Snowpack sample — Snodgrass Mountain, Crested Butte, Colorado (2/4/25, 12:06 PM MST)
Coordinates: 38.923, -106.968
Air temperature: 35 °F
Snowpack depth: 80 cm
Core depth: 10 cm
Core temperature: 32 °F
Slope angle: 14°, slope face: 78°
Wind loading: low
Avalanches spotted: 0
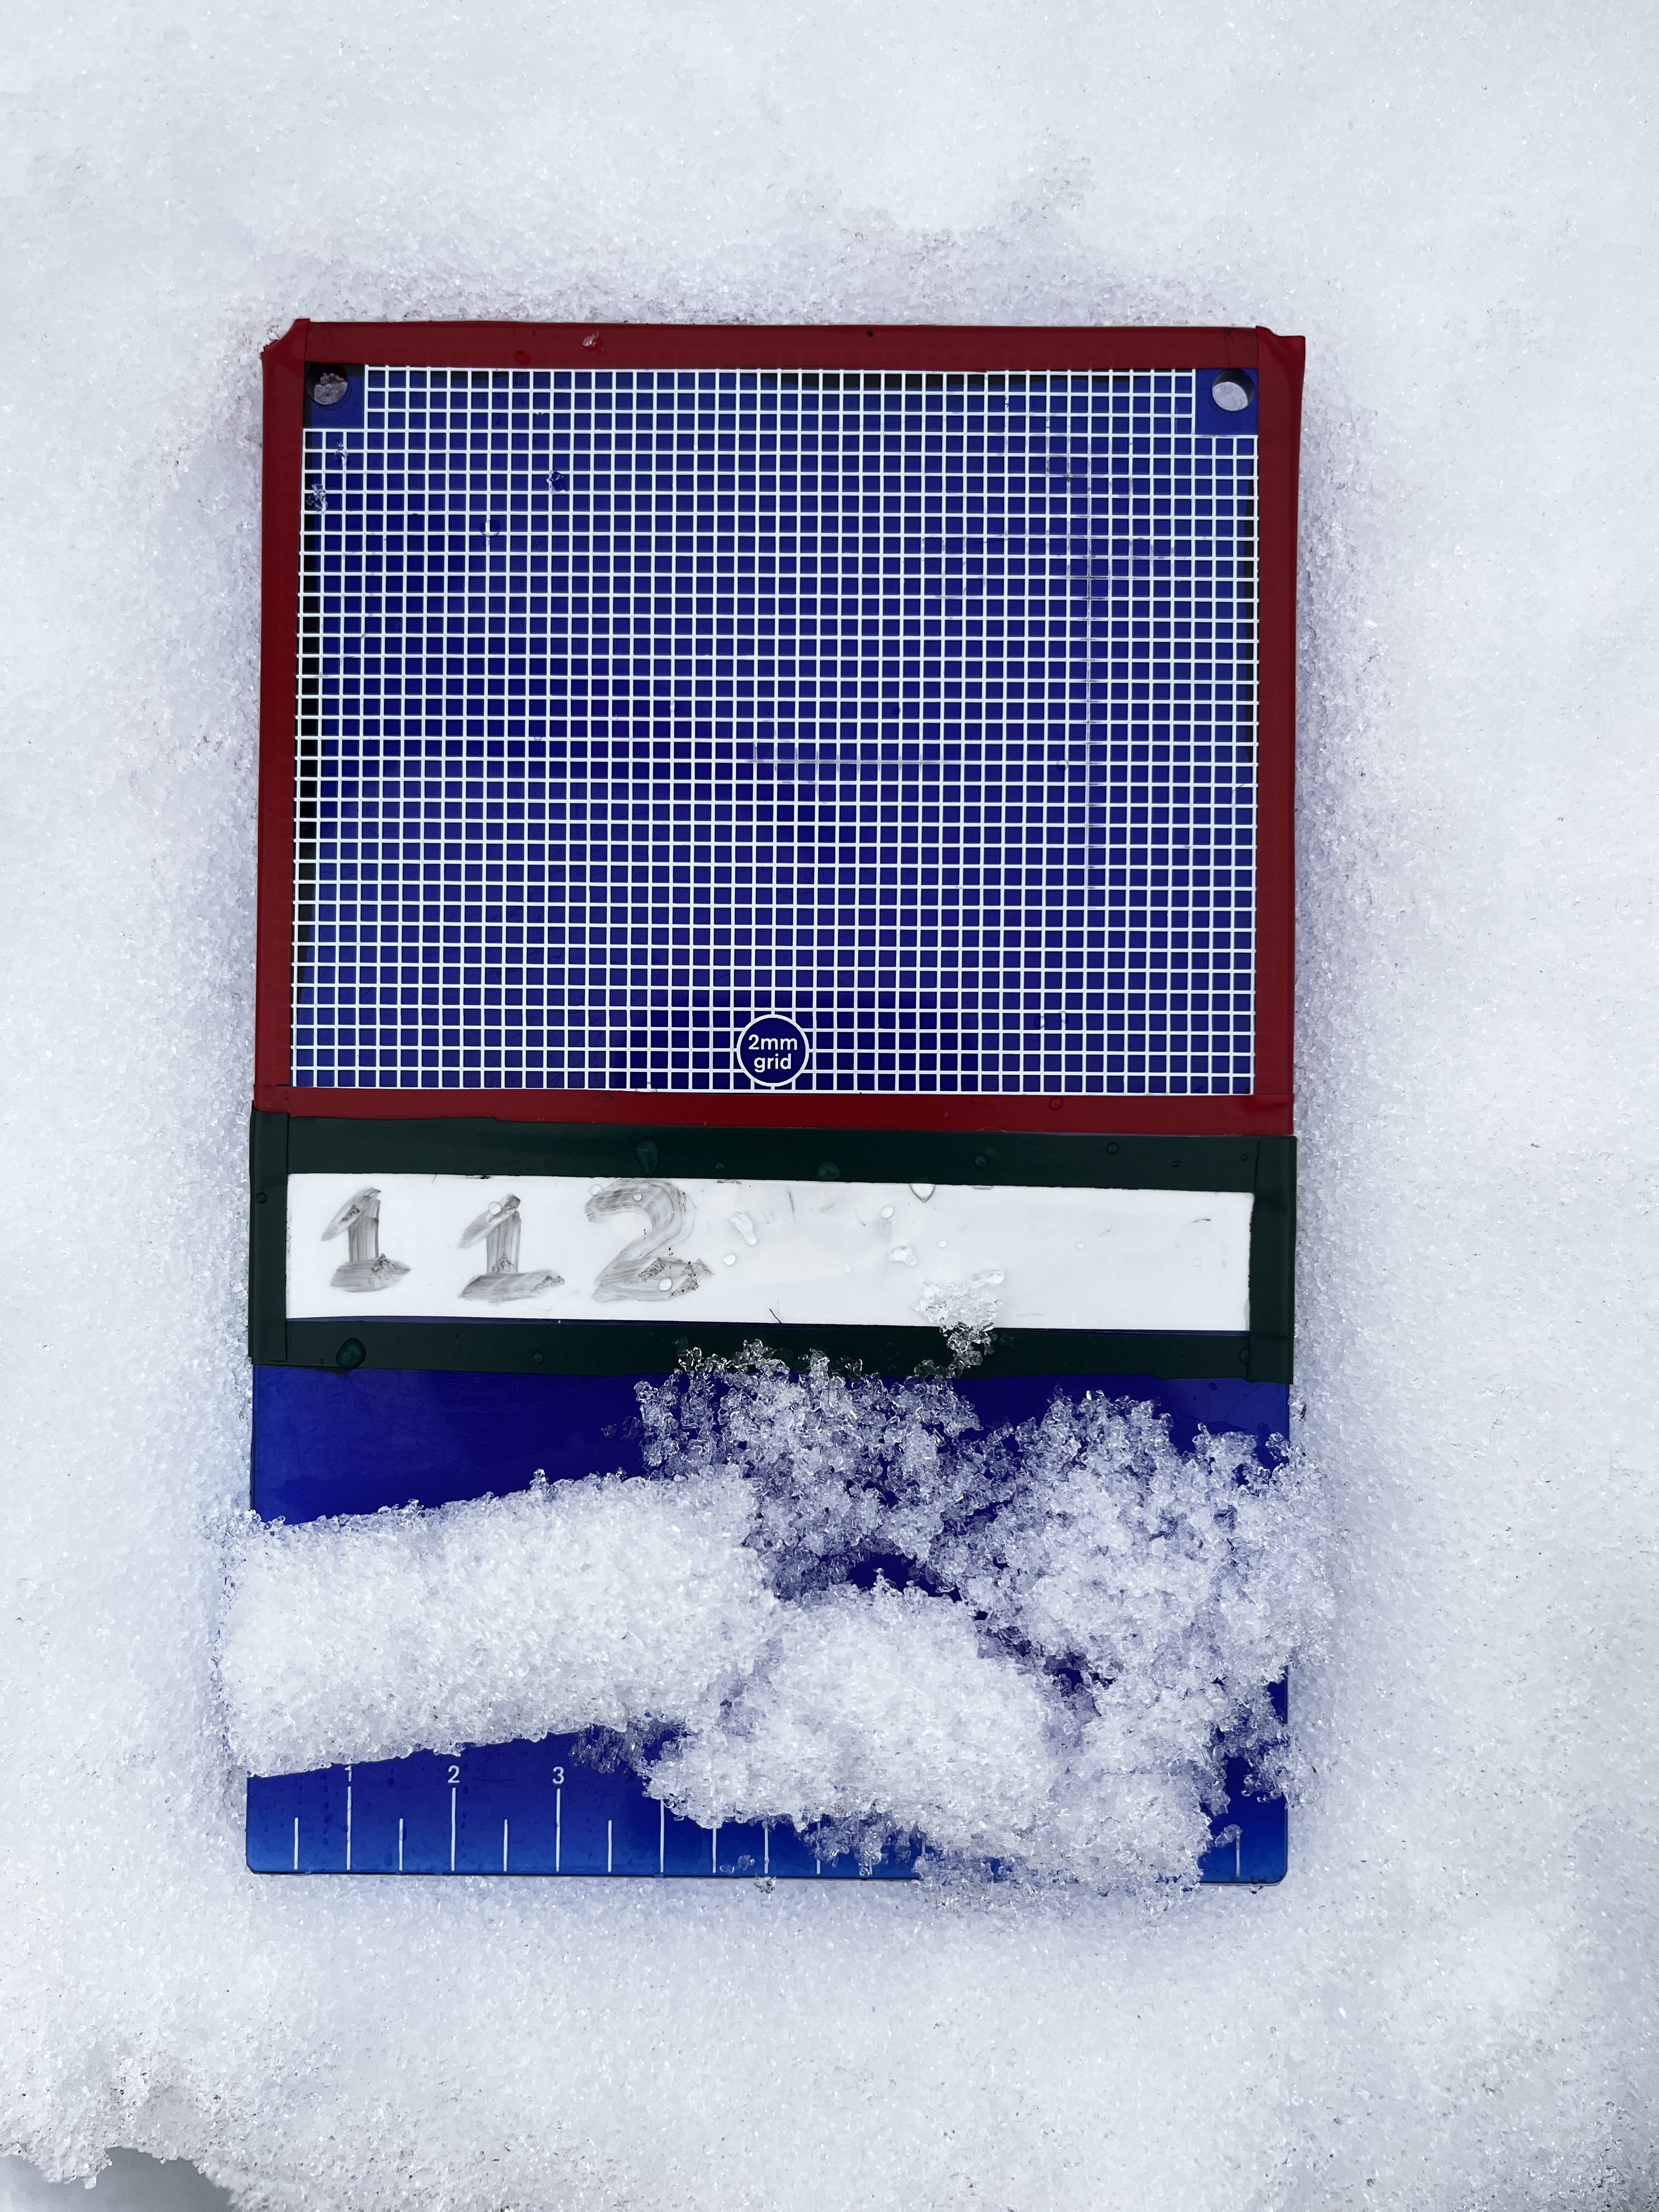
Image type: crystal_card
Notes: No avalanches nearby, unusually warm weather for the last month reported by residents, Collected 25 yards from treeline